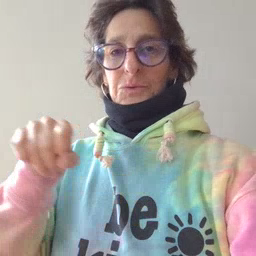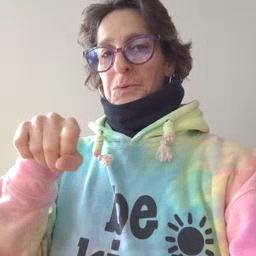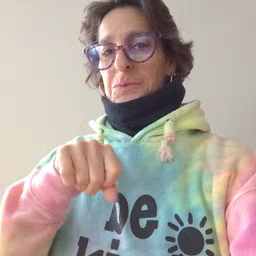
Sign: shoe